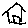
Label: house